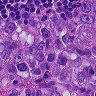
Metastatic tissue present: yes